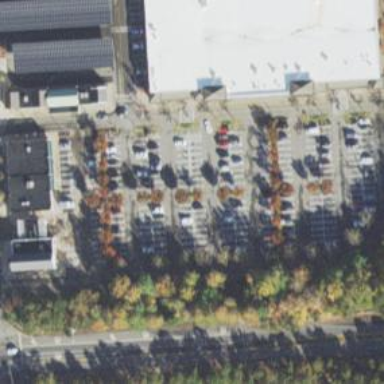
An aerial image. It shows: Parking space.